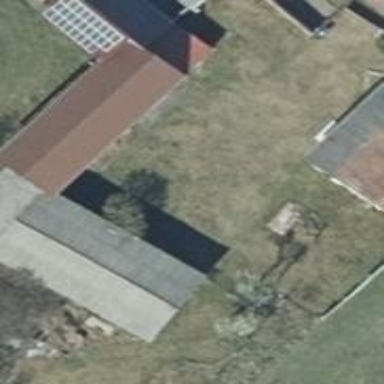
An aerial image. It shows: Gabled building with roof oriented along its structure.